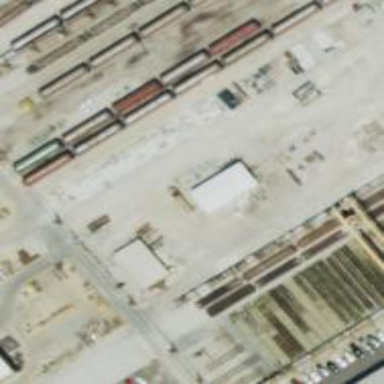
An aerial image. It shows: Disused railway tunnel serving as building passage in service yard.